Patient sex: M
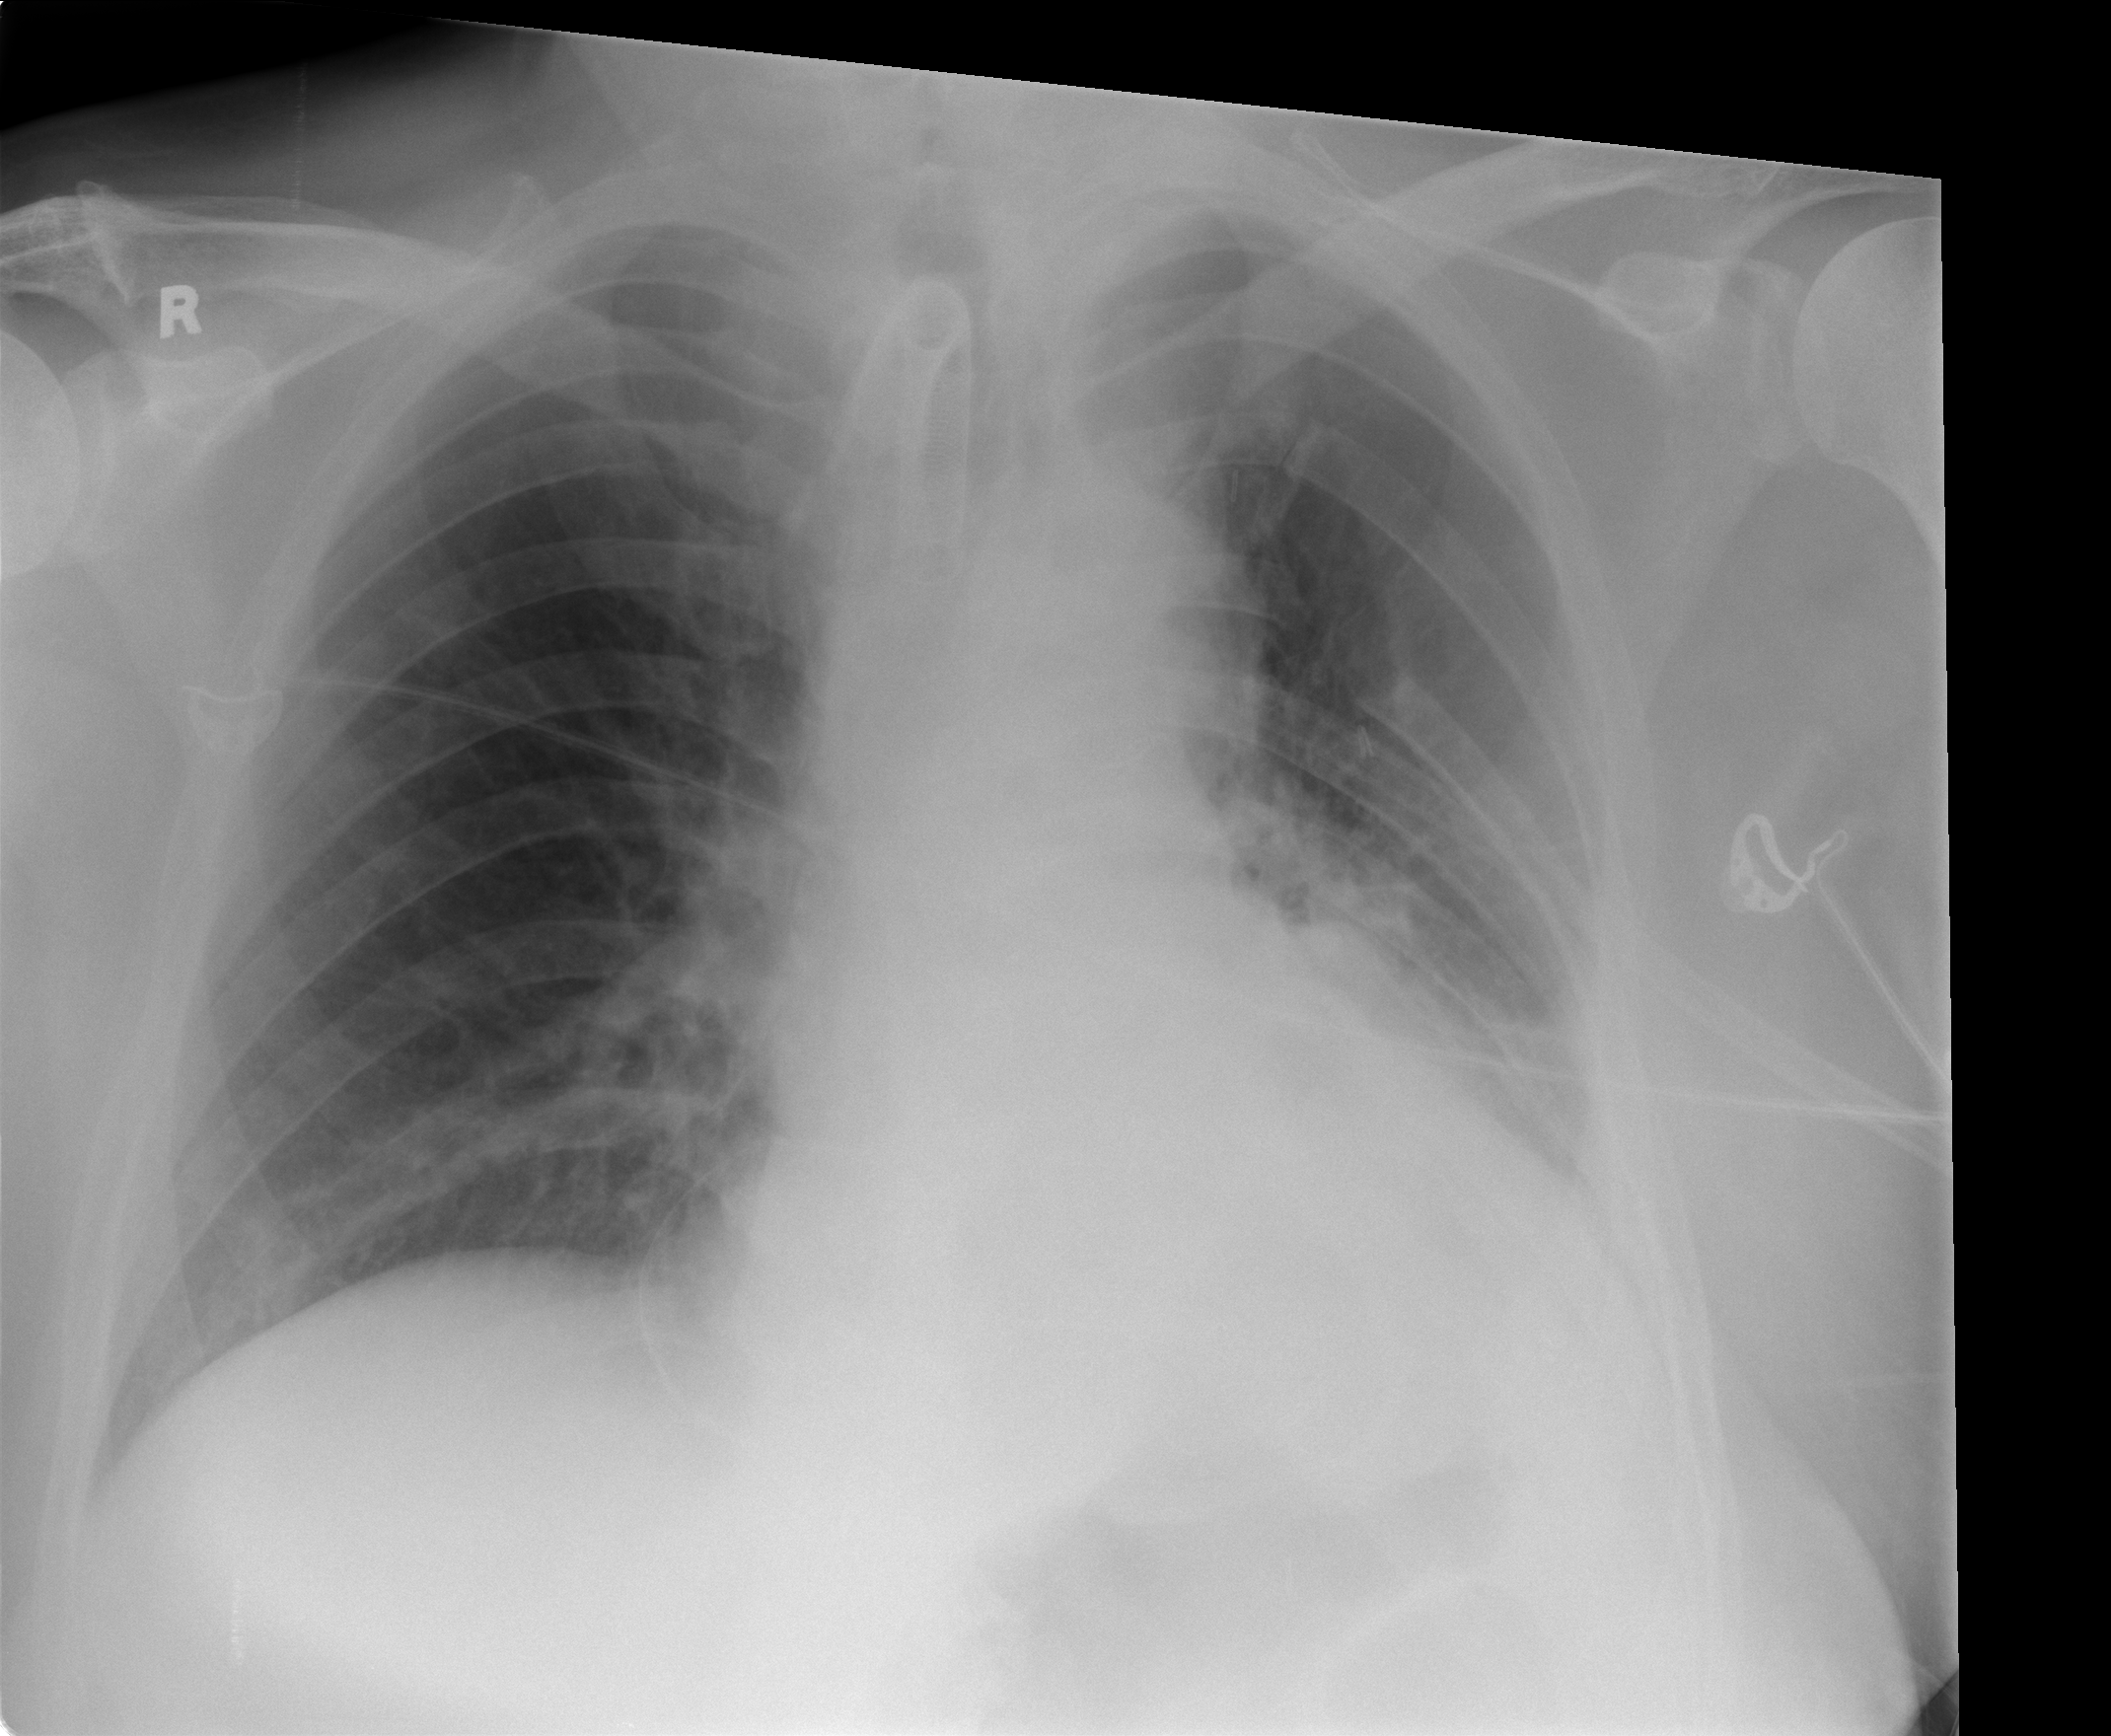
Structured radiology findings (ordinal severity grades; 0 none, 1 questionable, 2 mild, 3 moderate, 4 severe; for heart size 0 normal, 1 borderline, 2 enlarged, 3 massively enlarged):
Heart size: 1
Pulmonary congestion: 0
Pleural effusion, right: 0
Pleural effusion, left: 3
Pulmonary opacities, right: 0
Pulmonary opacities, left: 0
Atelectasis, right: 0
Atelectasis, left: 2